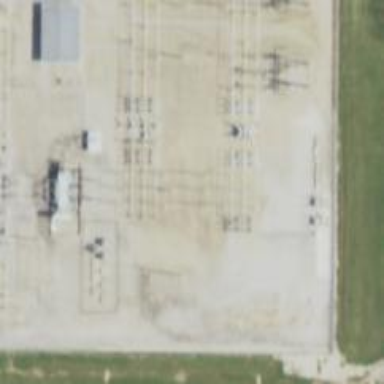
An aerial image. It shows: Switch for power supply.